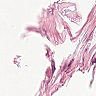
Metastatic tissue present: no